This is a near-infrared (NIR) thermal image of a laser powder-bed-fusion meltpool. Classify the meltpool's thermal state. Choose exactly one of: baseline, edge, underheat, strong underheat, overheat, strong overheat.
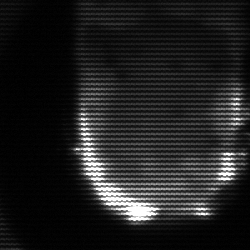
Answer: baseline